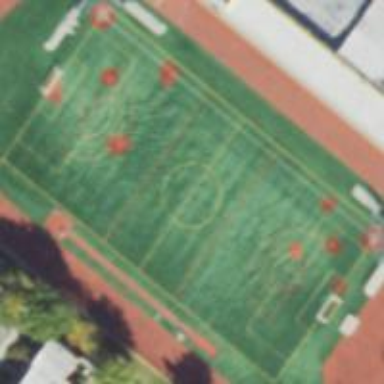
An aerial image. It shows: Pitch used for soccer and baseball.